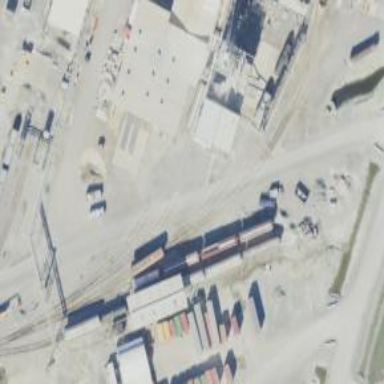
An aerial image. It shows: Rail spur service.